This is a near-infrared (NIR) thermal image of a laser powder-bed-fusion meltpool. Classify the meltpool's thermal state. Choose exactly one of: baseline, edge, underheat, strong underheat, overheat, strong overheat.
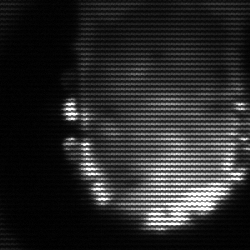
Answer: baseline